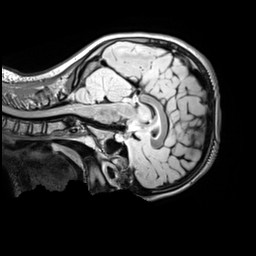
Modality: FLAIR
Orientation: sagittal
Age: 12
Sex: female
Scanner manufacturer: siemens
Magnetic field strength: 3 T
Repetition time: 5 s
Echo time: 0.388 s